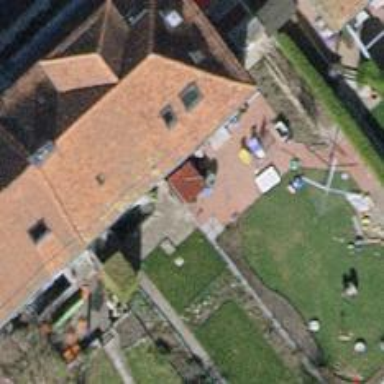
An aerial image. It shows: Building with tiled roof.